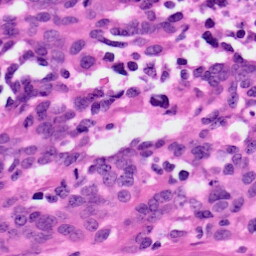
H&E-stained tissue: Ovarian